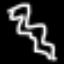
Label: squiggle